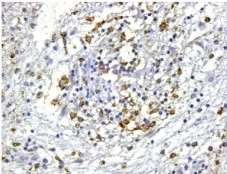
Histopathology and immunohistochemistry manifestations of hypothalamitis in patient No. Notable proliferation of lymphocyte, plasma cells and histiocyte was found in H&E staining (H&E, x200 original magnification); Immunohistochemical analysis revealed scattered CD68.
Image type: pathology (immunostaining)